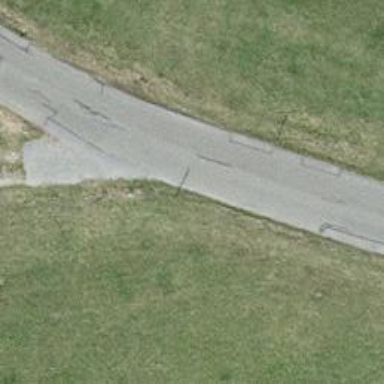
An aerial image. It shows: Tertiary road with asphalt surface.